Question: I am using as backend Google app Engine.
I activated my project for GCM from Google API and I have my API key.
I managed to register each user, in my database each user has a regid that is sent from android app to my server. This ID is generate by gcm.
Now What ? I try to send notification to all my regid users however no notification seem to appear.
Shall I create a notification myself in my android app ? If yes how and where ?
Also this is the java code on my backend: Is this correct or shall I use something specific with gcm ?
'''
' List regIds = new ArrayList<String>();
regIds.add("APA91bG_pKoxxxxxxxx......");
regIds.add("APA91bF_uxoo0-xxxxxx....");'
'// If you want the SDK to automatically retry a certain number of times, use the
// standard send method.
Sender sender = new Sender("AIzaSyAgxxxxxxxxxxxxxxxxxxxxxxx");
Message message = new Message.Builder()
.addData("message", "Hello")
.addData("location", "000 111 33")
.build();
try {
MulticastResult result = sender.send(message, regIds, 5);
}
catch (Exception e) {
temp.setData(e.toString());
}
return temp ;
'
'''

In other words how to make step 5 and 6 ?
Thank you for your help!
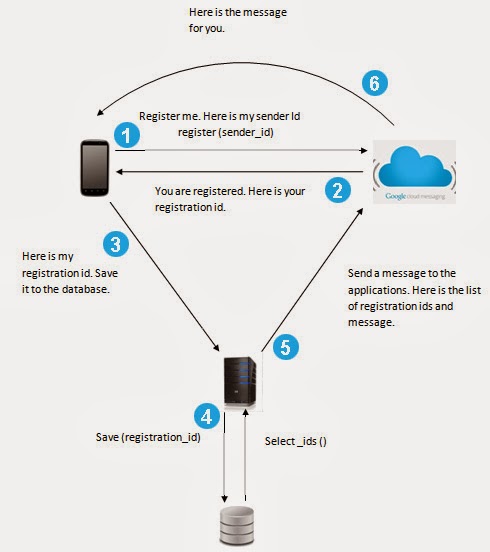
Answer: To work with any push-notification on Android app you should implement own BroadcastReceiver to receive and Intent Service to handle incoming messages. and update manifests. I'd recommend you to read carefully about it <URL>.